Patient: sex M, age 83
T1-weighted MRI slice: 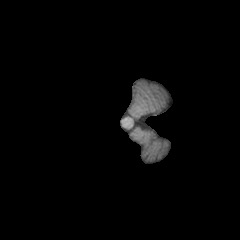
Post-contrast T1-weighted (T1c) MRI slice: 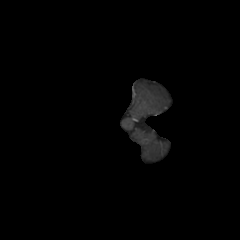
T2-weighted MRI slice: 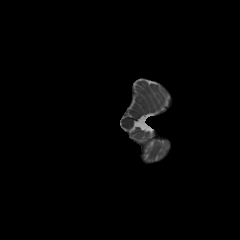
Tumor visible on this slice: no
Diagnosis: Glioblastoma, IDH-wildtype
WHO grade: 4